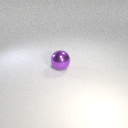
large purple metal sphere